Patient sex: M
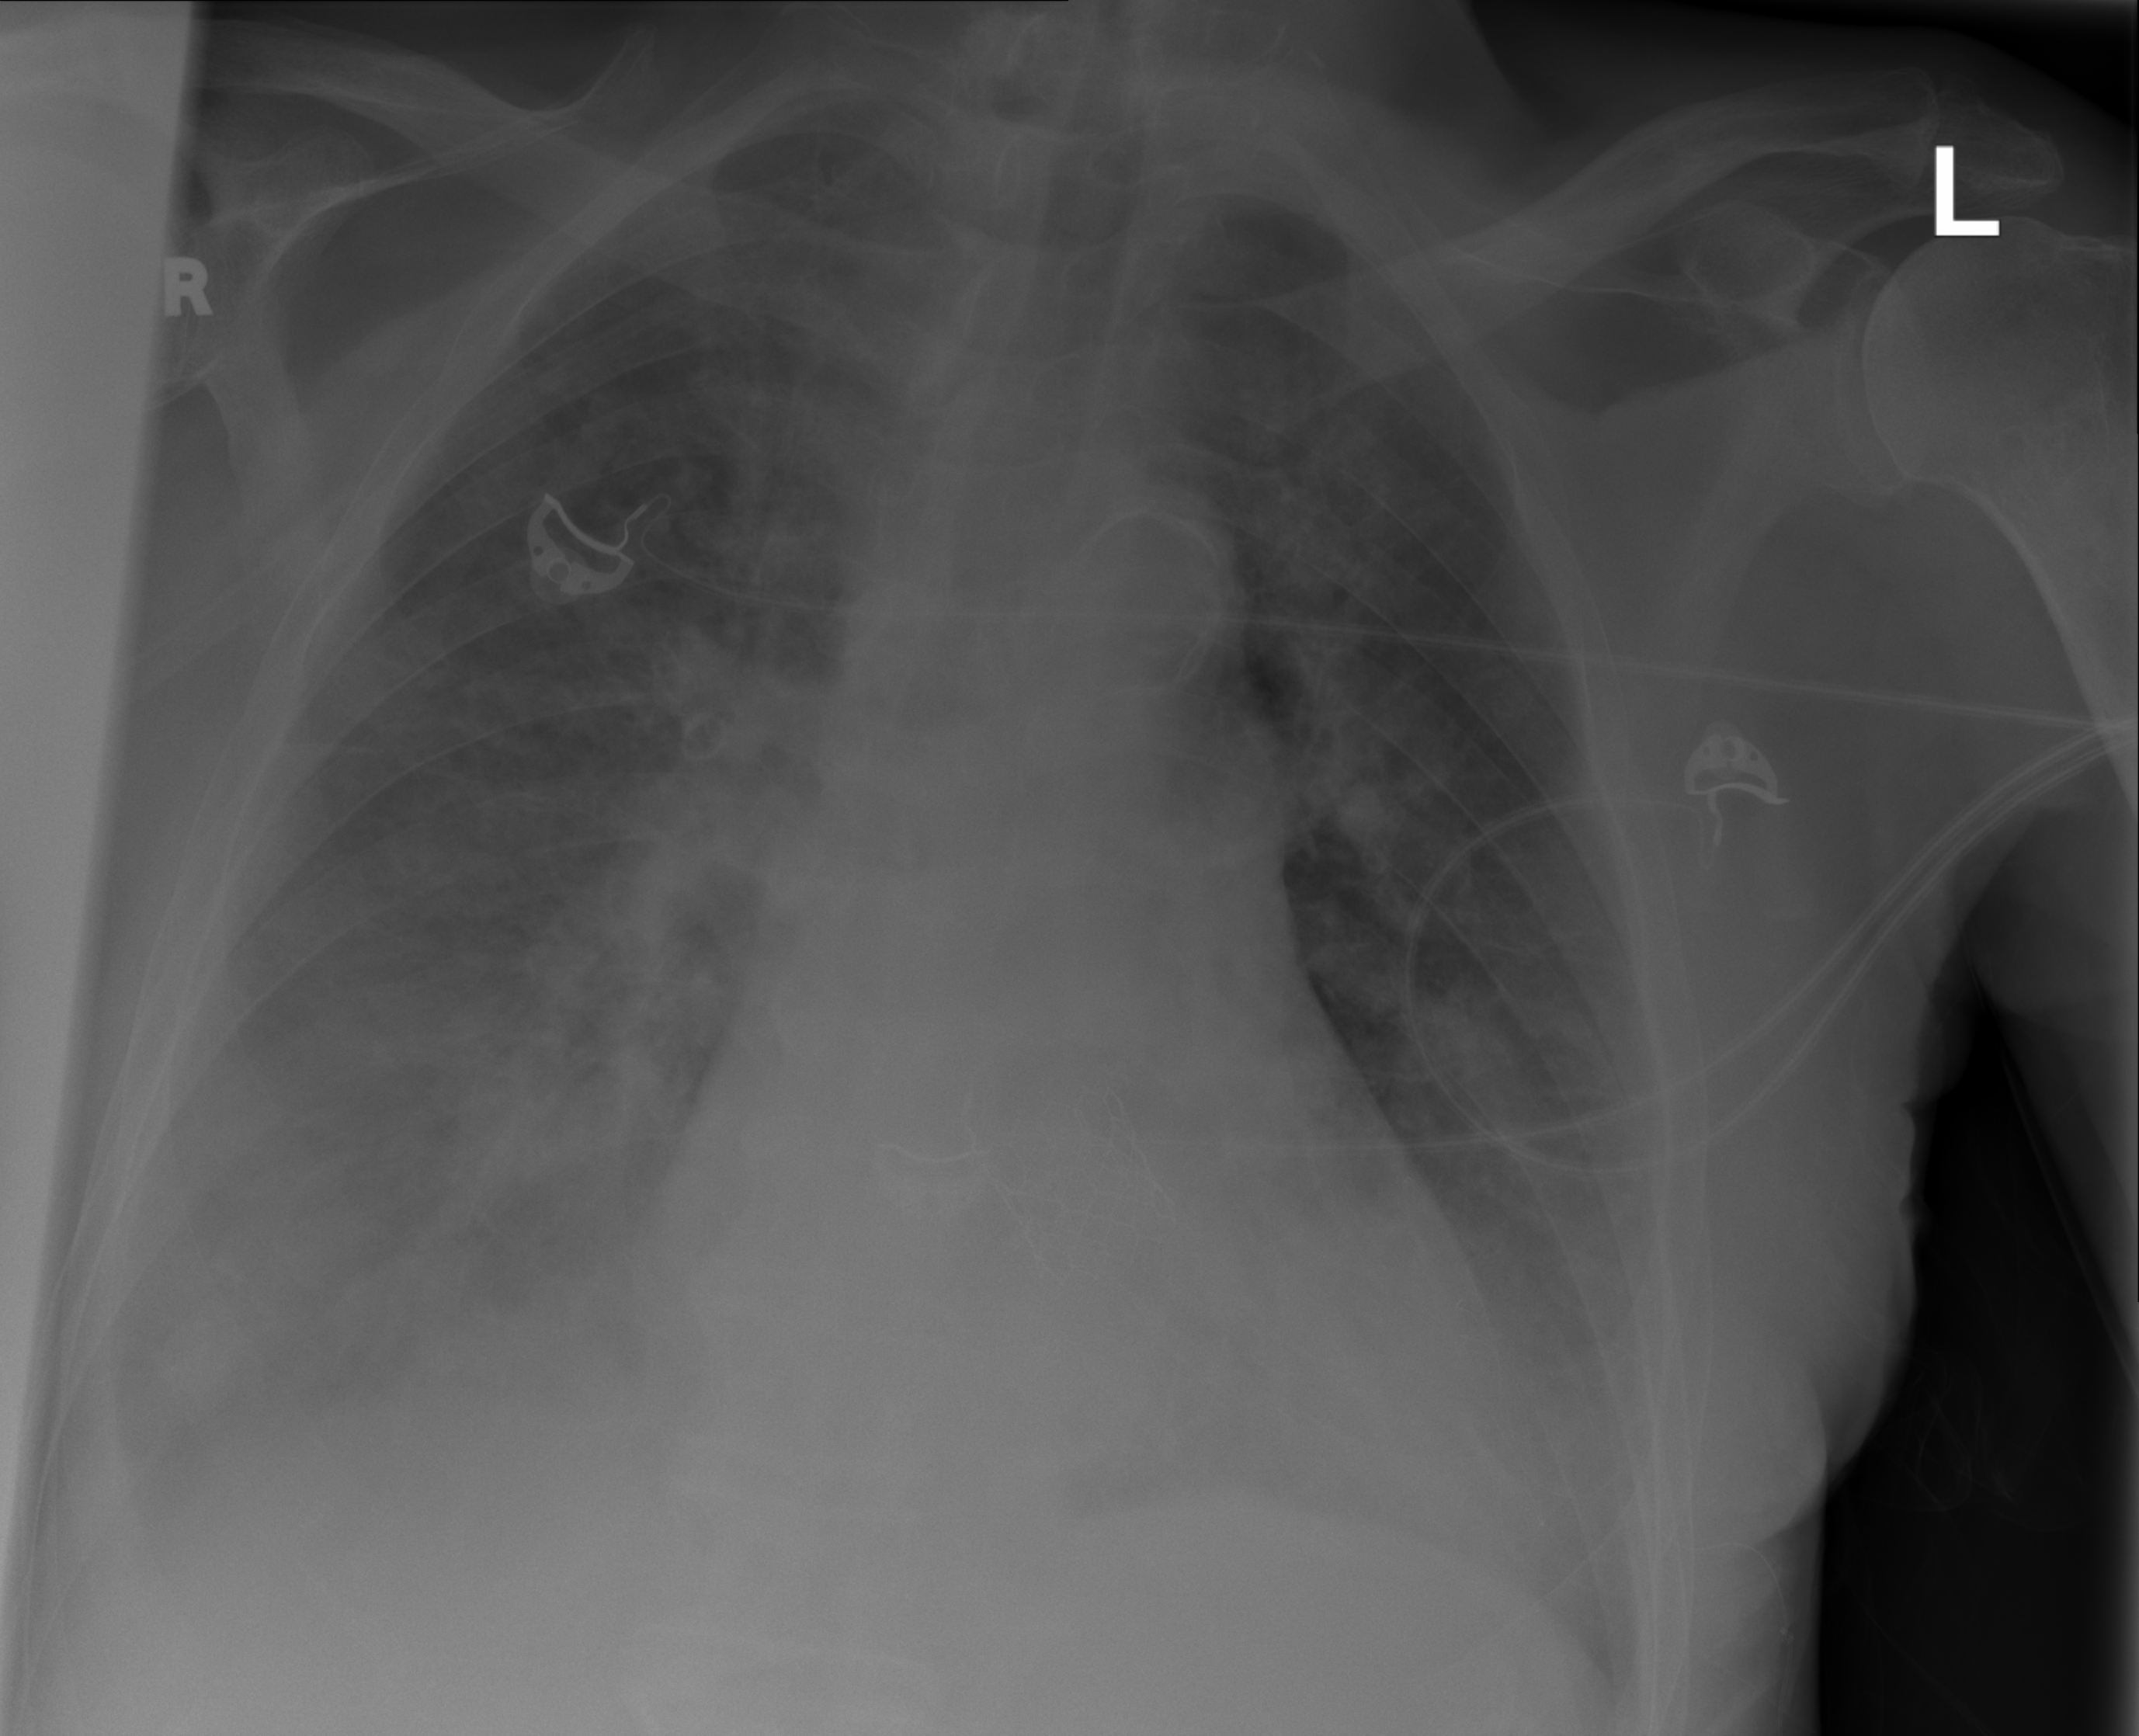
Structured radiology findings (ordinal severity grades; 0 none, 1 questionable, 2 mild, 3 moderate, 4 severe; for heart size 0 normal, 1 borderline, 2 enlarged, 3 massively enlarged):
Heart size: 2
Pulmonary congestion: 2
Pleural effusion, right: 2
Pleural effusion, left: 0
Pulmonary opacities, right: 2
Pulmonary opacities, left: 0
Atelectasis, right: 2
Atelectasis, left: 2